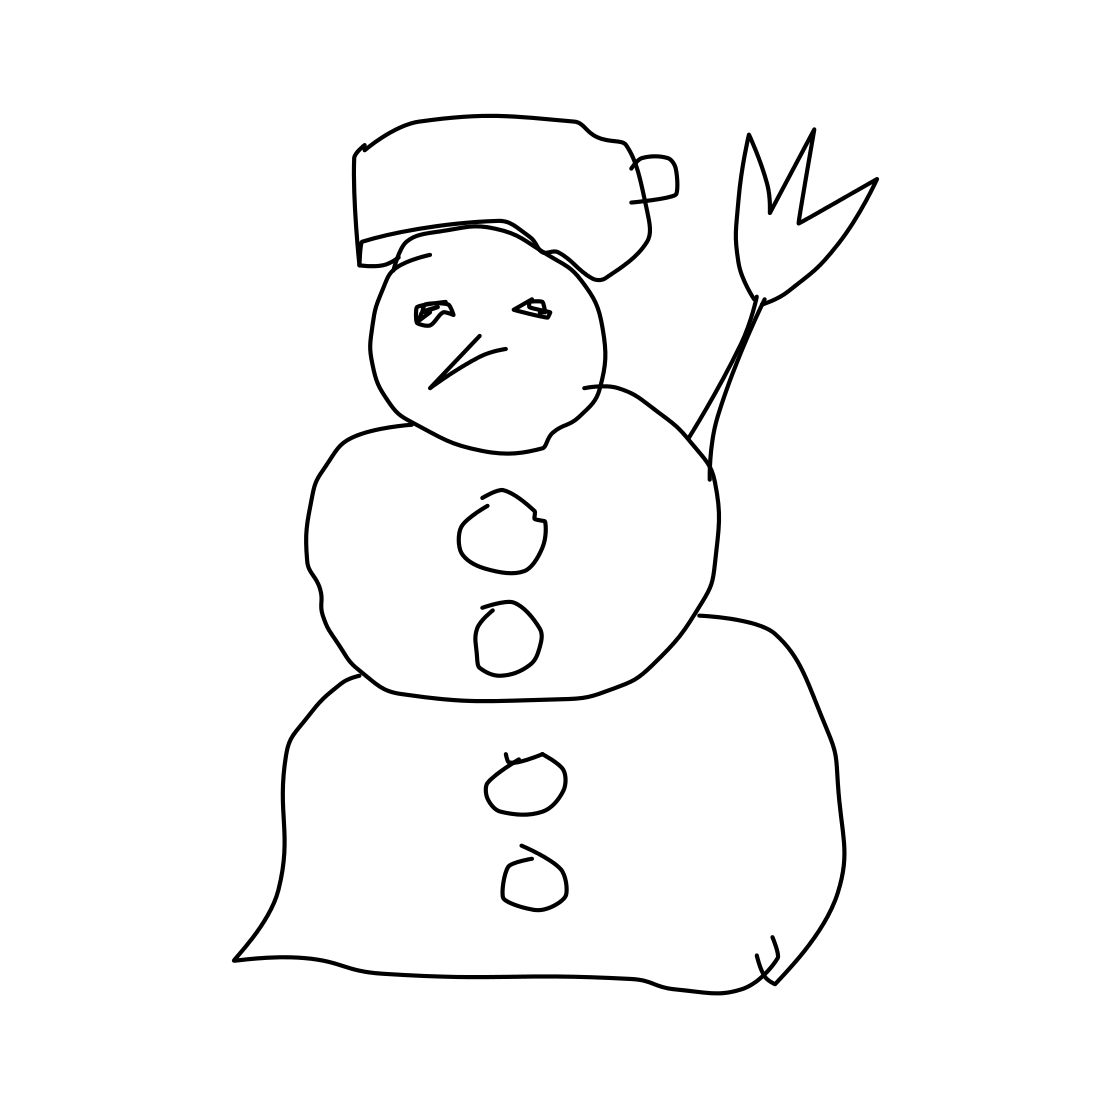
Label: snowman